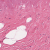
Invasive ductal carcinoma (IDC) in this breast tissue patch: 0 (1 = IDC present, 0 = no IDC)